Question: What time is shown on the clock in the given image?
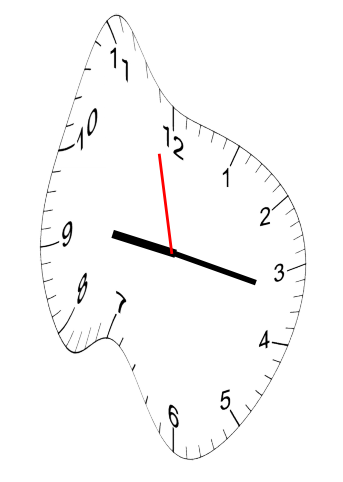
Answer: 09:16:58